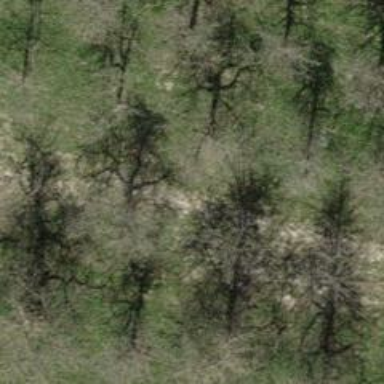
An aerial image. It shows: Single tag "natural: tree."